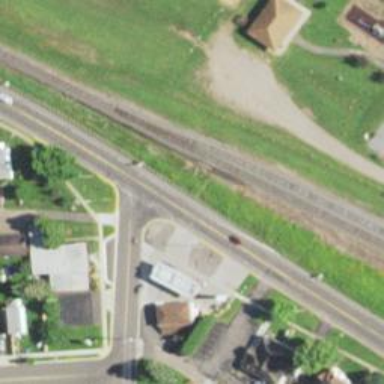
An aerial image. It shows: Stop road.